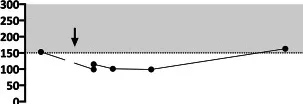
Transient, benign neutropenia in temporal relation to TBE vaccination. Platelet.
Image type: pathology (immunostaining)